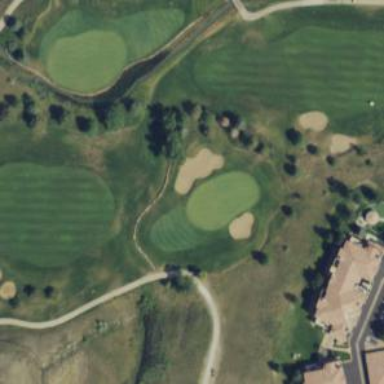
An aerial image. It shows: Golf hole.